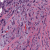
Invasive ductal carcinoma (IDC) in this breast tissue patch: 1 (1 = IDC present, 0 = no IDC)